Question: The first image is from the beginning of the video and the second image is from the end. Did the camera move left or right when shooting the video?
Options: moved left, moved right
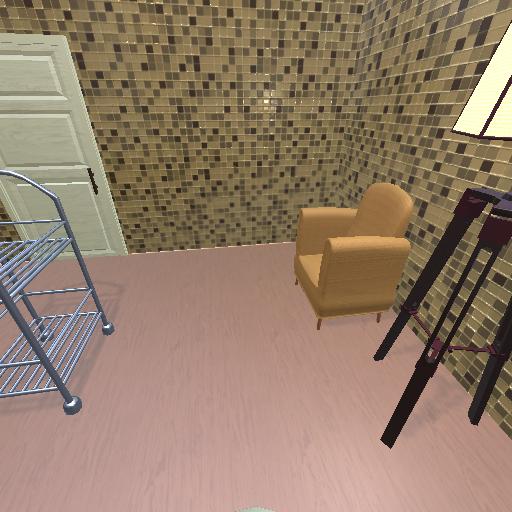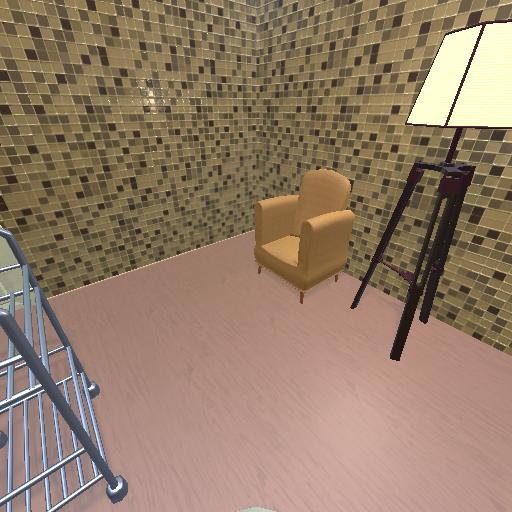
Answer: moved left